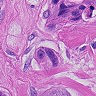
Metastatic tissue present: yes